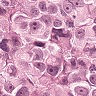
Metastatic tissue present: yes